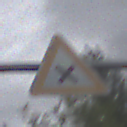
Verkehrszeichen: KreuzungOderEinmuendung
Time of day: Midday
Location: Outdoor (Suburban)
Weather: Overcast
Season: NotSpecified
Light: Natural